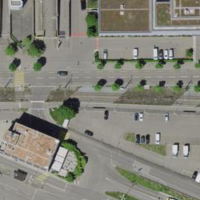
EUNIS habitat code: 54
Species observed at this site:
Cameraria ohridella
Linaria vulgaris
Eupeodes corollae